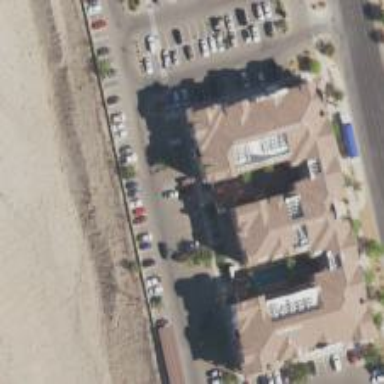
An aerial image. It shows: View of apartment building.